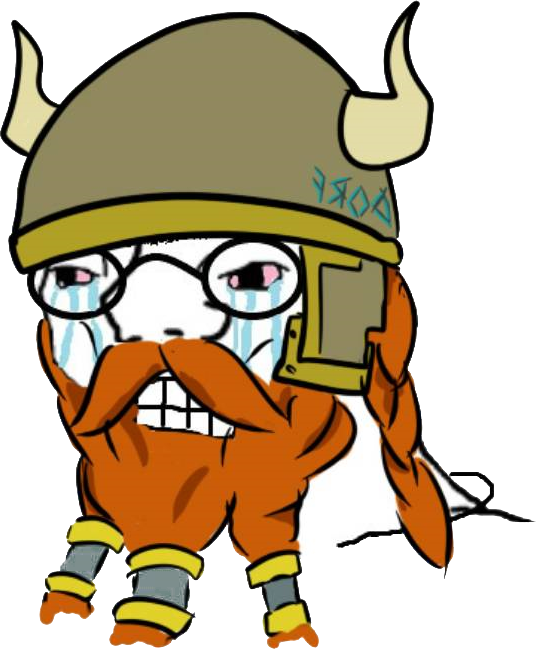
Label: 5_Zoomer